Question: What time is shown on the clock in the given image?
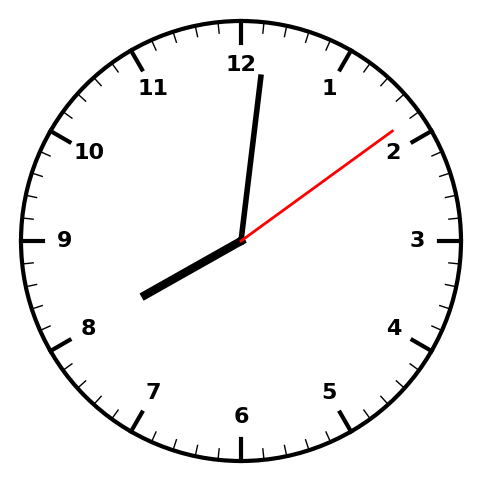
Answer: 08:01:09